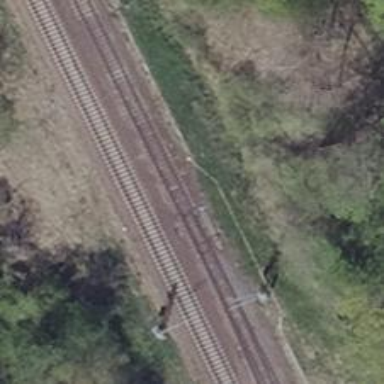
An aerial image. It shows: Railway switch.